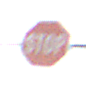
Verkehrszeichen: Stop
Umgebung: Outdoor, Nature
Tageszeit: SunriseSunset
Wetter: PartlyCloudy
Licht: Natural
Jahreszeit: NotSpecified
Kontrast: MediumContrast